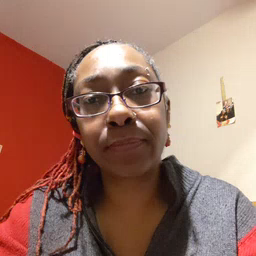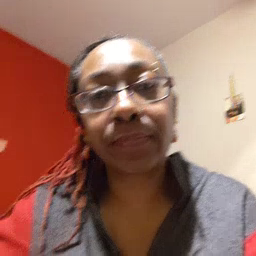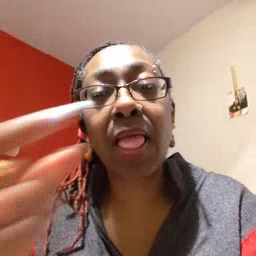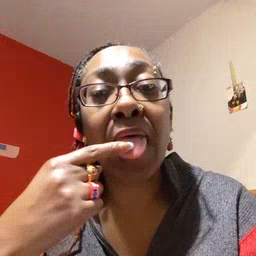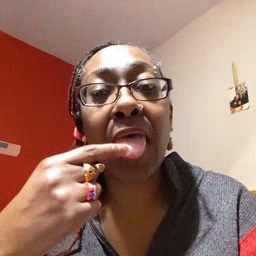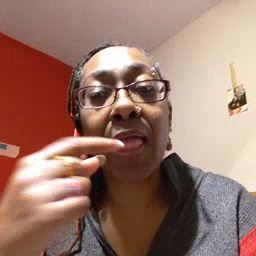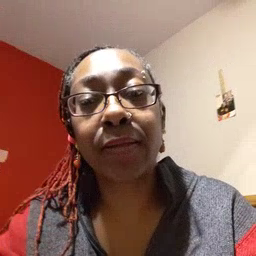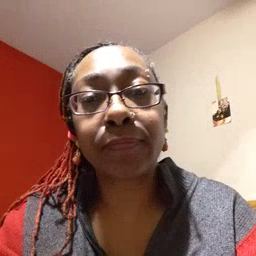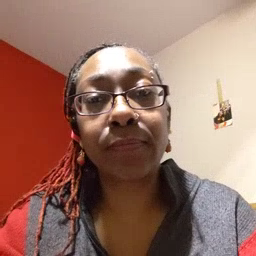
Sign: tongue